Question: On <URL> webpage, when you hover the ratings on the right side of each post, the icon will offset 1px to the left while the color is transitioning. However, this only occurs in Chrome, and perhaps Safari, but not in Firefox.
Is this a bug? Is there something wrong with my code?
The icon itself is from a font, FontAwesome.
When I tried to recreate this part of the page in a jsfiddle, the bug did not occur.
This is what I see:

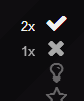
Answer: I do see the issue in Chrome, but not in Firefox. I was able to fix the problem by making a minor adjustment to one of your CSS rules:
'''
.post-ratings-rating {
...
font-family: FontAwesome;
font-size: 1.5em;
width: 30px;
...
}
'''
If you change the 'width' to an absolute value using pixels, icons don't shift. The relative unit was the source of the problem. Why? I suspect the browsers do their arithmetic differently when converting from em's to px's.